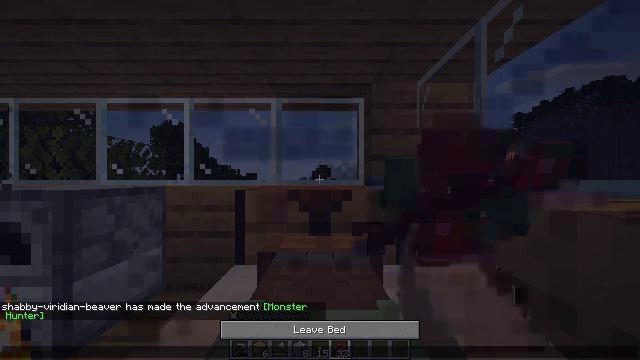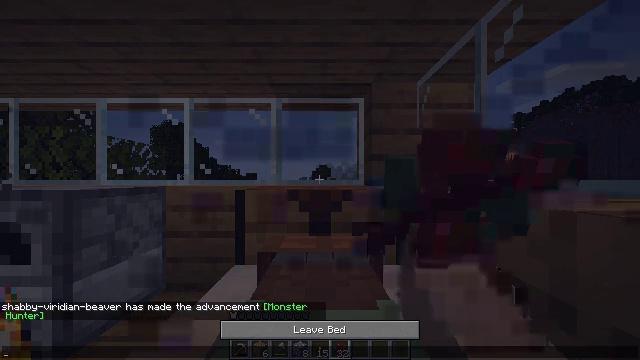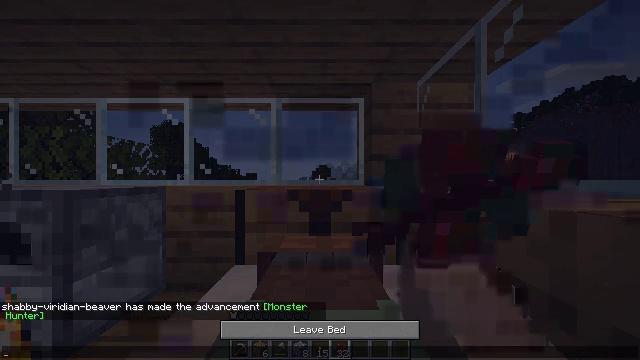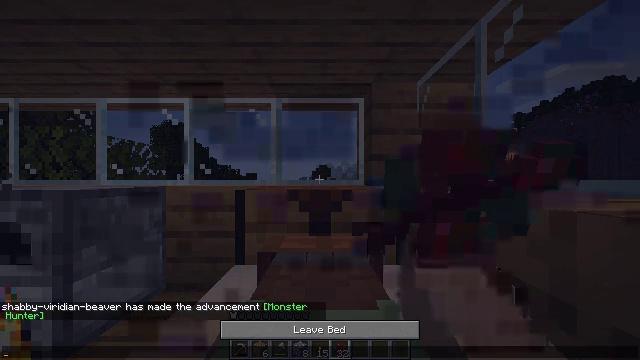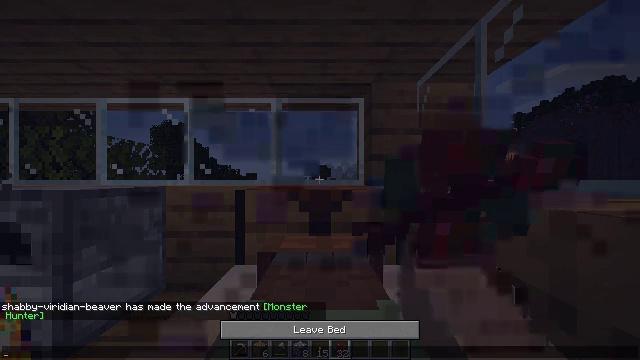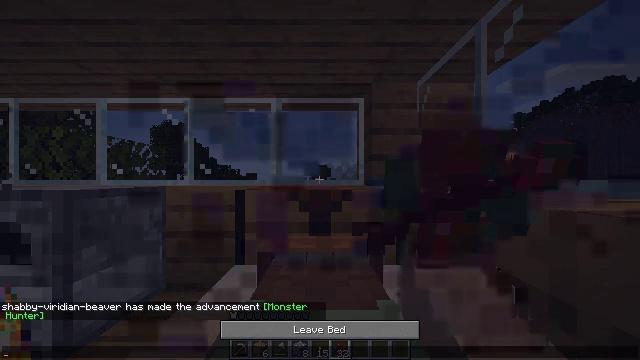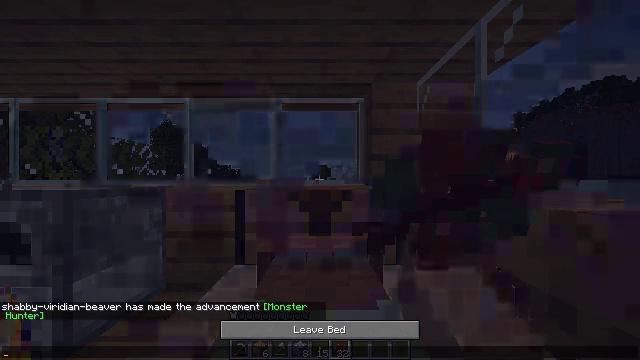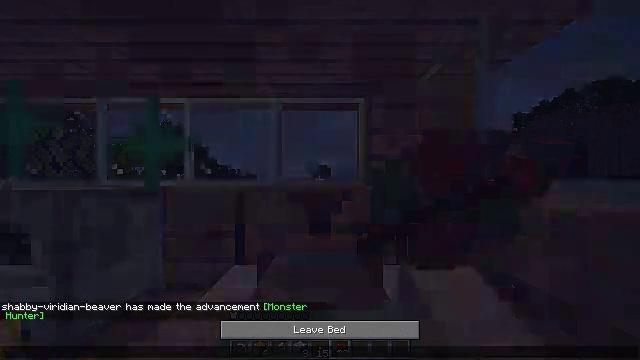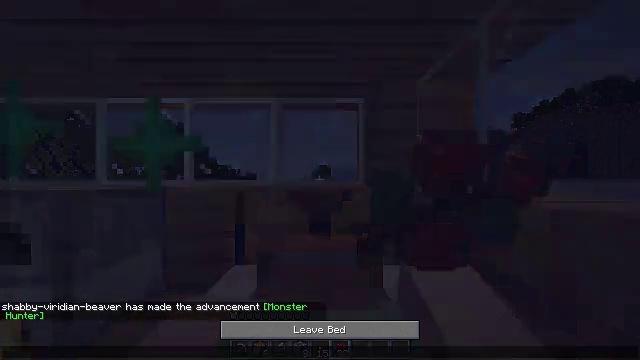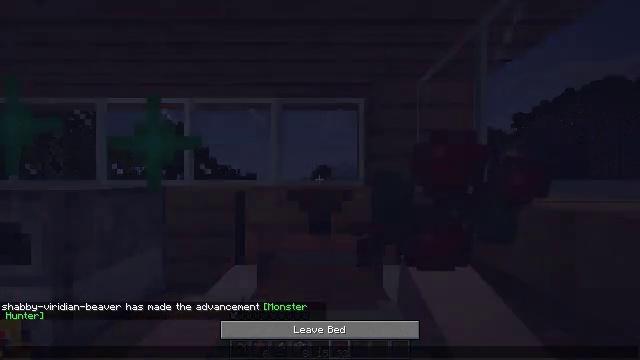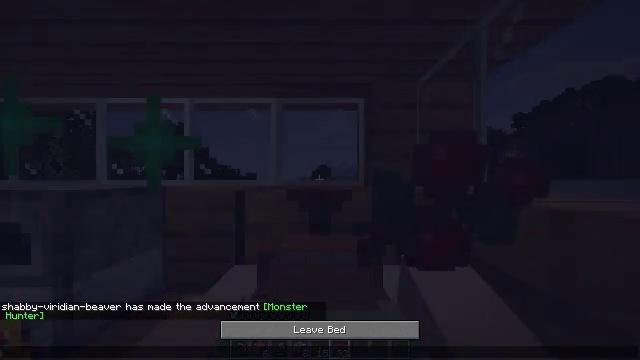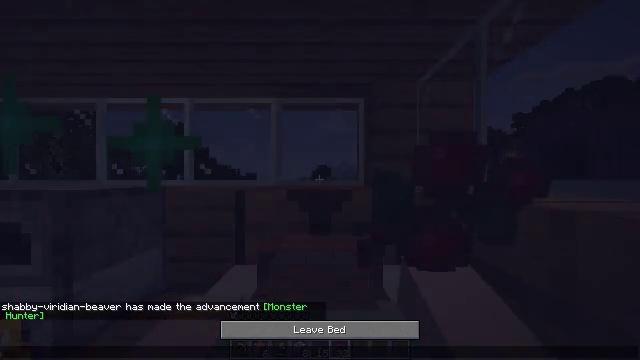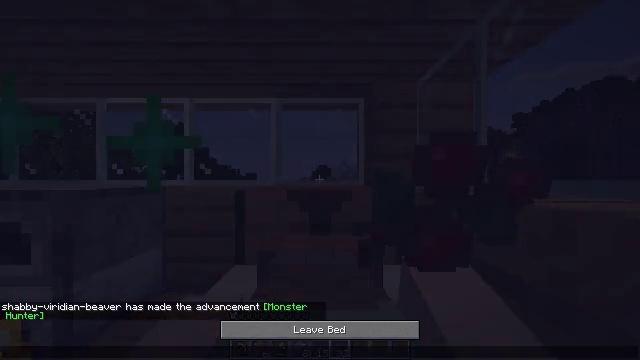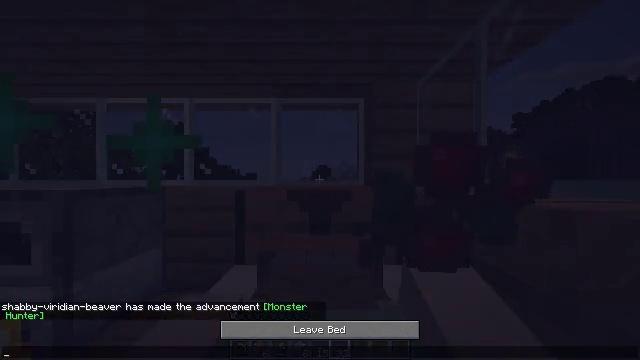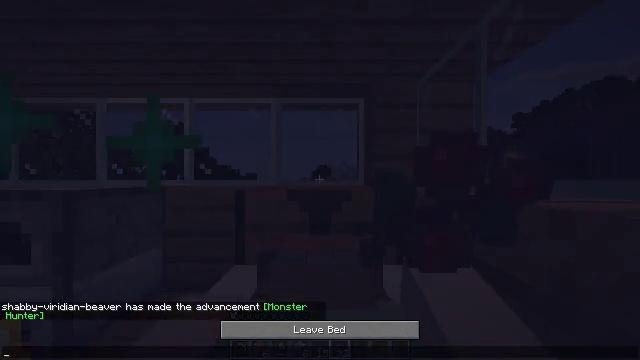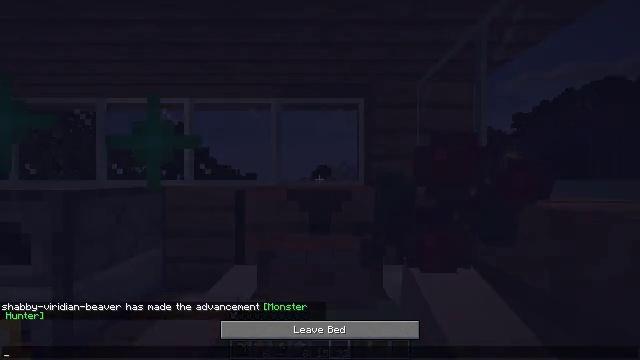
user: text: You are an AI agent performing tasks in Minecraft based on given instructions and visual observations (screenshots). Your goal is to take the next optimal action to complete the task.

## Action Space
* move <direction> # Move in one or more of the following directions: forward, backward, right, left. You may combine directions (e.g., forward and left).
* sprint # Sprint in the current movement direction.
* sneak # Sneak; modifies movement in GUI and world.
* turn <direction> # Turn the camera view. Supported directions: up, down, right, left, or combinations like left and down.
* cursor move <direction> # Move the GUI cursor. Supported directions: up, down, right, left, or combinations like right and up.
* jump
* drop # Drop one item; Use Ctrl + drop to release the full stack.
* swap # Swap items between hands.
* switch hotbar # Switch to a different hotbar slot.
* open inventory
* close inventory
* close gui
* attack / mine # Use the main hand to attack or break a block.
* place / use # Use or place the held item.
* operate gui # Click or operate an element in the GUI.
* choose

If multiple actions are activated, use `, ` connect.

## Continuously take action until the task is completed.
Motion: motion action
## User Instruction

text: Craft a shield with wood and iron.
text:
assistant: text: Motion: no_op
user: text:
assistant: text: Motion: no_op
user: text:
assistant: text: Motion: no_op
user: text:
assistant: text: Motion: no_op
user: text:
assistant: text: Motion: no_op
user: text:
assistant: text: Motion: no_op
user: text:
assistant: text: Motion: no_op
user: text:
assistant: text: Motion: no_op
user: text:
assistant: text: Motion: no_op
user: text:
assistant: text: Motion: no_op
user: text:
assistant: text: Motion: no_op
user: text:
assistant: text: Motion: no_op
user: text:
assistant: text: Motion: no_op
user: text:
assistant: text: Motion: no_op
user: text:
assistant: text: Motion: no_op
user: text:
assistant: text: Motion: no_op
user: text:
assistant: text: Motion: no_op
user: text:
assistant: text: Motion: no_op
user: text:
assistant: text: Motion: no_op
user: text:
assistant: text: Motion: no_op
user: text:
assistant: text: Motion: no_op
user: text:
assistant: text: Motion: no_op
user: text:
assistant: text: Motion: no_op
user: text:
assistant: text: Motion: no_op
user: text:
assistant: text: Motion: no_op
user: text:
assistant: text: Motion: no_op
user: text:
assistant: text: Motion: no_op
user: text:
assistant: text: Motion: no_op
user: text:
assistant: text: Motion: no_op
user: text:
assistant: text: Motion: no_op